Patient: sex M, age 70
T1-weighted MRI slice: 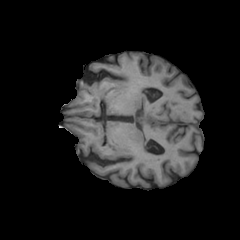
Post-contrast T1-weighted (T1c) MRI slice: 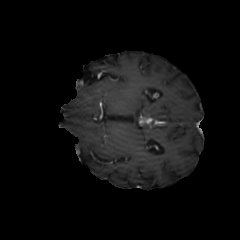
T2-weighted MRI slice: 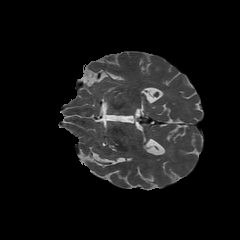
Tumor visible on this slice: no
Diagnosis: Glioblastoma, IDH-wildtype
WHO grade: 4